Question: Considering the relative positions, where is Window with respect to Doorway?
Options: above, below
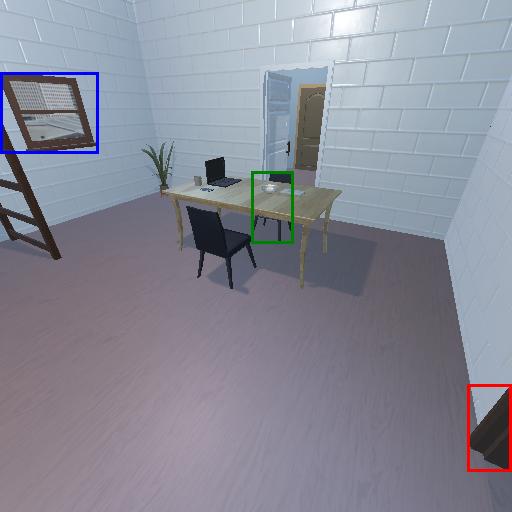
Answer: above